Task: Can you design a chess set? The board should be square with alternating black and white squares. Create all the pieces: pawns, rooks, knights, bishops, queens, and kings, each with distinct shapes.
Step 4743:
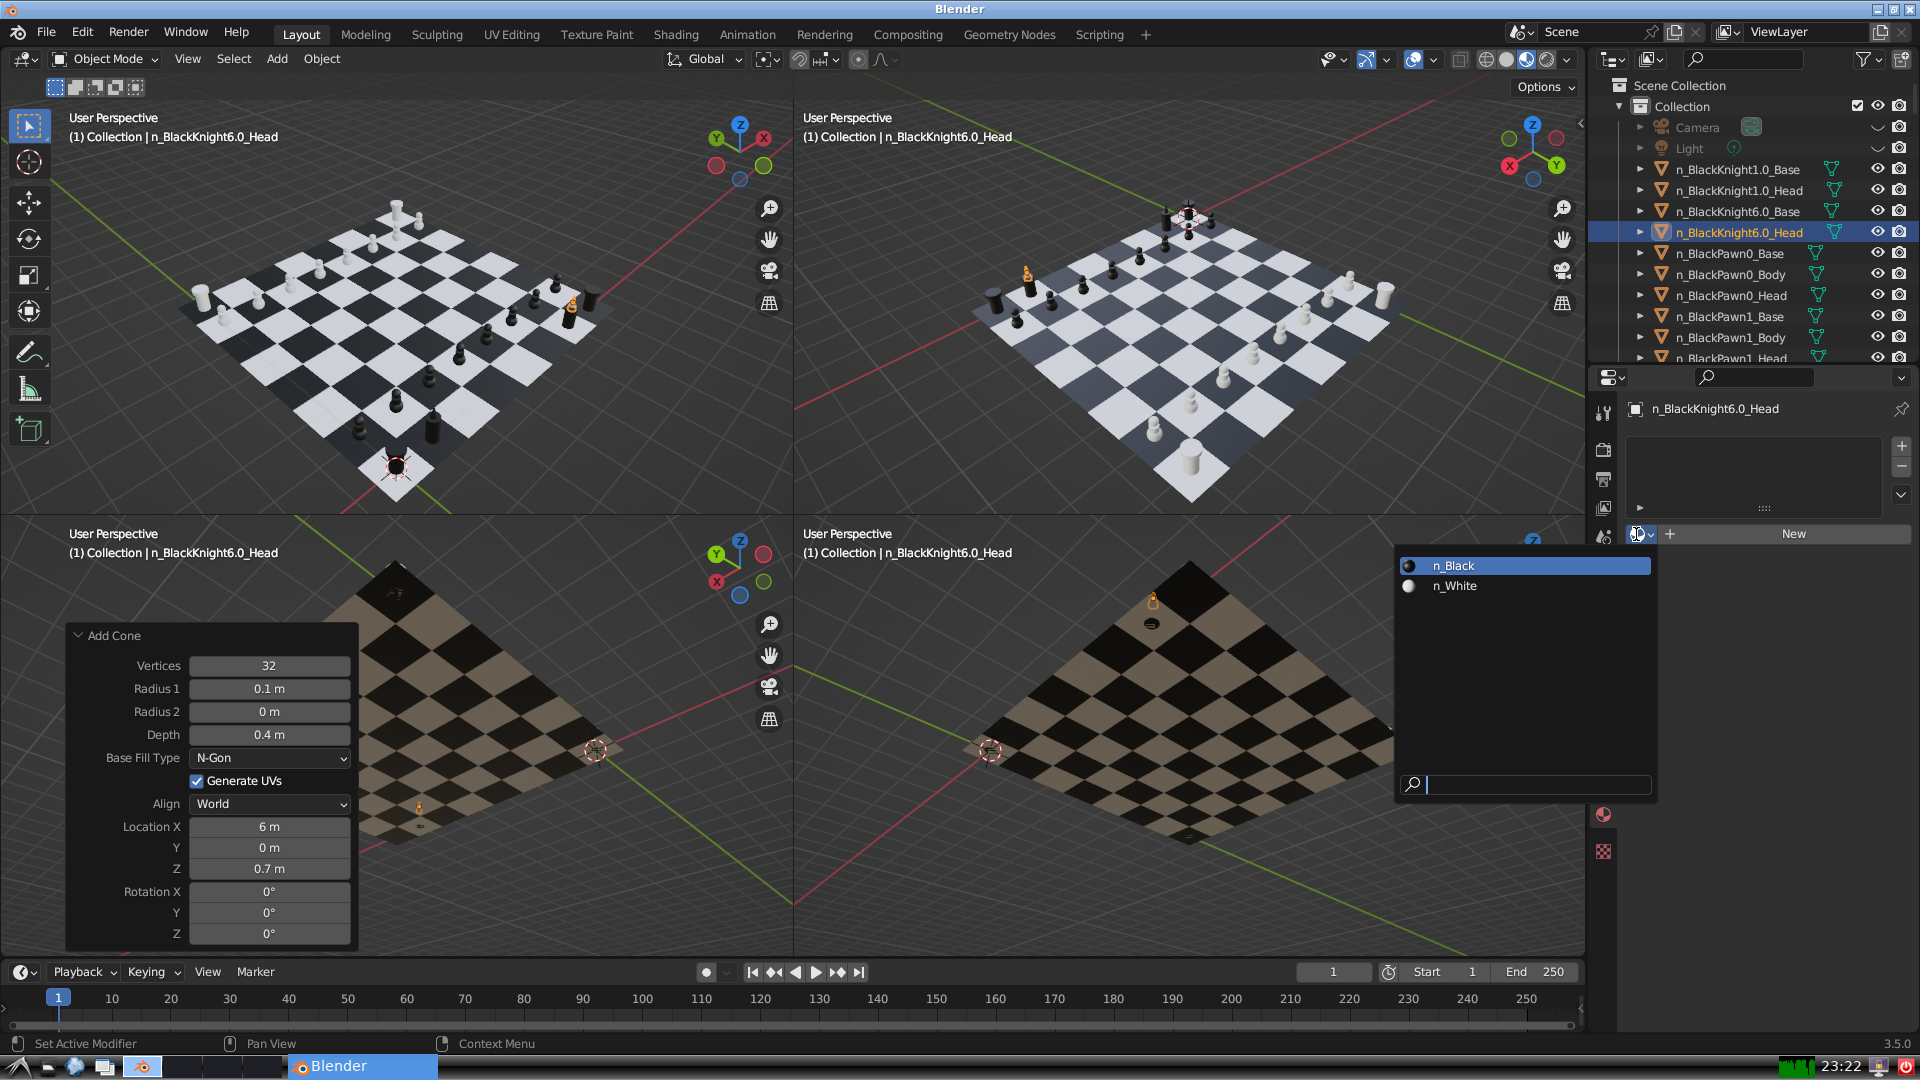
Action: input_text: n_Black